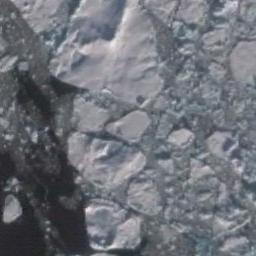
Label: sea_ice